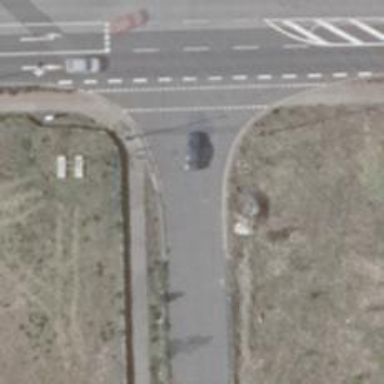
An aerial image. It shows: Road with "give way" sign.